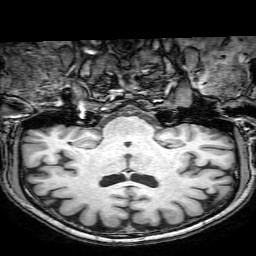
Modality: T1w
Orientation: sagittal
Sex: male
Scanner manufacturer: philips
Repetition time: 0.008274 s
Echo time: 0.00383 s